Interaction volume radius: 5 \u00c5
Interaction volume height: 40 \u00c5
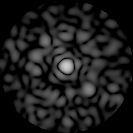
Disorder parameter: 0.8545